Question: First of all, sorry for the bad title. I'm not really sure how to title this topic, so feel free to mod it where necessary.
I am drawing X rings inside my stage with given dimensions. To give this some sense of depth, each ring towards the screen boundaries is slightly wider:

The largest ring should be as wide as the largest dimension of the stage (note that in the picture i am drawing 3 extra rings which are drawn outside the stage boundaries). Also it should be twice as wide as the smallest ring. With ring i am refering to the space between 2 red circles.
After calculating an _innerRadius, which is the width of the smallest ring, i am drawing them using
'''
const RINGS:Number = 10; //the amount of rings, note we will draw 3 extra rings to fill the screen
const DEPTH:Number = 7; //the amount of size difference between rings to create depth effect
var radius:Number = 0;
for (var i:uint = 0; i < RINGS + 3; i++) {
radius += _innerRadius + _innerRadius * ((i*DEPTH) / (RINGS - 1));
_graphics.lineStyle(1, 0xFF0000, 1);
_graphics.drawCircle(0, 0, radius * .5);
}
'''
One of the sliders at the bottom goes from 0-100 being a percentage of the radius for the green ring which goes from the smallest to the largest ring.
I tried lerping between the smallest radius and the largest radius, which works fine if the DEPTH value is 1. However I don't want the distance between the rings to be the same for the sake of the illusion of depth.
Now I've been trying to figure this out for hours but it seems I've run into a wall.. it seems like I need some kind of non-linear formula here.. How would I calculate the radius based on the slider percentage value? Effectively for anywhere in between or on the red circles going from the smallest to the largest red circle?
thanks!
[edit]
Here's my example calculation for _innerRadius
'''
//lets calculate _innerRadius for 10 rings
//inner ring width = X + 0/9 * X;
//ring 1 width = X + 1/9 * X;
//ring 2 width = X + 2/9 * X
//ring 3 width = X + 3/9 * X
//ring 4 width = X + 4/9 * X
//ring 5 width = X + 5/9 * X
//ring 6 width = X + 6/9 * X
//ring 8 width = X + 7/9 * X
//ring 9 width = X + 8/9 * X
//ring 10 width = X + 9/9 * X
//extent = Math.max(stage.stageWidth, stage.stageHeight);
//now we should solve extent = X + (X + 0/9 * X) + (X + 1/9 * X) + (X + 2/9 * X) + (X + 3/9 * X) + (X + 4/9 * X) + (X + 5/9 * X) + (X + 6/9 * X) + (X + 7/9 * X) + (X + 8/9 * X) + (X + 9/9 * X);
//lets add all X's
//extent = 10 * X + 45/9 * X
//extent = 15 * X;
//now reverse to solve for _innerRadius
//_innerRadius = extent / 15;
'''
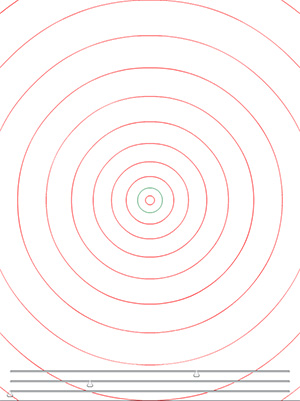
Answer: The way your drawing algorithm works, your radii are:
'''
r[i + 1] = r[i] + (1 + i*a)*r0
'''
where 'a' is a constant that is 'depth / (rings - 1)'. This results in:
'''
r0
r1 = r0 + (1 + a)*r0 = (2 + a)*r0
r2 = r1 + (1 + 2*a)*r0 = (3 + 3*a)*r0
r3 = r2 + (1 + 3*a)*r0 = (4 + 6*a)*r0
...
rn = (1 + n + a * sum(1 ... n))*r0
= (1 + n + a * n*(n - 1) / 2)*r0
'''
Because you want ring 'n - 1' to correspond with your outer radius (let's forget about the three extra rings for now), you get:
'''
r[n - 1] = (n + (n - 1)*(n - 2) / 2)*r0
a = 2 * (extent / r0 - n) / (n - 1) / (n - 2)
'''
Then you can draw the rings:
'''
for (var i = 0; i < rings; i++) {
r = (1 + i + 0.5 * a * (i - 1)*i) * r0;
// draw circle with radius r
}
'''
You must have at least three rings in order not to have a division by zero when calculating 'a'. Also note that this does not yield good results for all combinations: if the ratio of outer and inner circles is smaller than the number of rings, you get a negative 'a' and have the depth effect reversed.
Another, maybe simpler, approach to create the depth effect is to make each circle's radius a constant multiple of the previous:
'''
r[i + 1] = r[i] * c
'''
or
'''
r[i] = r0 * Math.pow(c, i)
'''
and draw them like this:
'''
c = Math.pow(extent / r0, 1 / (rings - 1))
r = r0
for (var i = 0; i < rings; i++) {
// draw circle with radius r
r *= c;
}
'''
This will create a "positive" depth effect as long as the ratio of radii is positive. (And as long as there is more than one ring, of course.)